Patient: sex M, age 31
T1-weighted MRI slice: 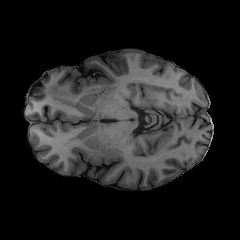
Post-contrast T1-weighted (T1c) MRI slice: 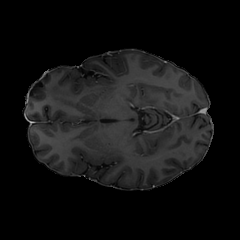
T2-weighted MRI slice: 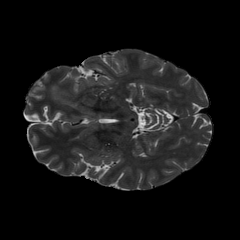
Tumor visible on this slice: yes
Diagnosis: Astrocytoma, IDH-mutant
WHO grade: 2